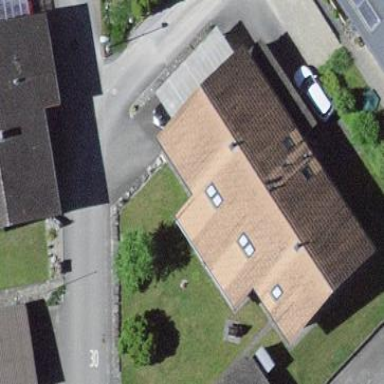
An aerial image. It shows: Residential building.